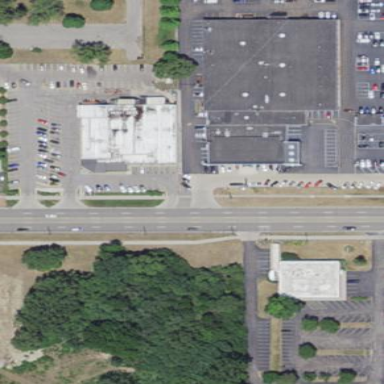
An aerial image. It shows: Building housing car shop.